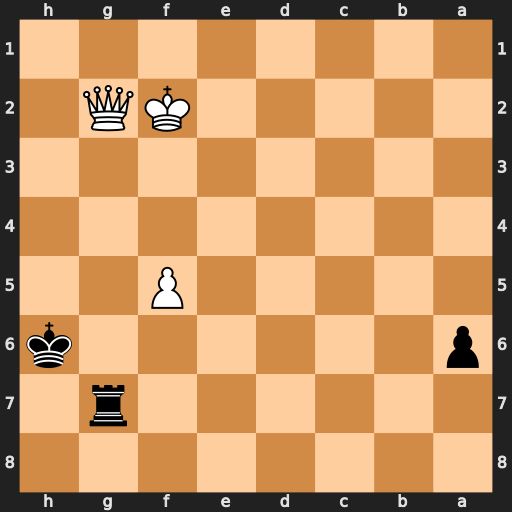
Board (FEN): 8/6r1/p6k/5P2/8/8/5KQ1/8
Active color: b
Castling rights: -
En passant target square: -
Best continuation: Rxg2+ Kxg2 a5 Kf3 a4 Ke4 a3